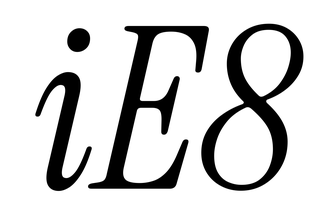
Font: InstrumentSerif-Italic